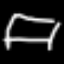
Label: bed